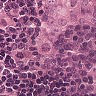
Metastatic tissue present: yes